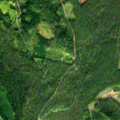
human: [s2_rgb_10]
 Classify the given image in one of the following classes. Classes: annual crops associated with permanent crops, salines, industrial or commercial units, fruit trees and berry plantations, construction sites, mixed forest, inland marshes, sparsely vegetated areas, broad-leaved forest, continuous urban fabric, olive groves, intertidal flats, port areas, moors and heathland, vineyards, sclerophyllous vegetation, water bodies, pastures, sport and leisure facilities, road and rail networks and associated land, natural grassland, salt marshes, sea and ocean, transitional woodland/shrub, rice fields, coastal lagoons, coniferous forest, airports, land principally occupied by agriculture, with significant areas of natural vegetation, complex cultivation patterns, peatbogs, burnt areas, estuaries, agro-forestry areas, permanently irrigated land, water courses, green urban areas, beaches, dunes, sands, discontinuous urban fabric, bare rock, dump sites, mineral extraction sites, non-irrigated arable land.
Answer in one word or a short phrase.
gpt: coniferous forest, mixed forest